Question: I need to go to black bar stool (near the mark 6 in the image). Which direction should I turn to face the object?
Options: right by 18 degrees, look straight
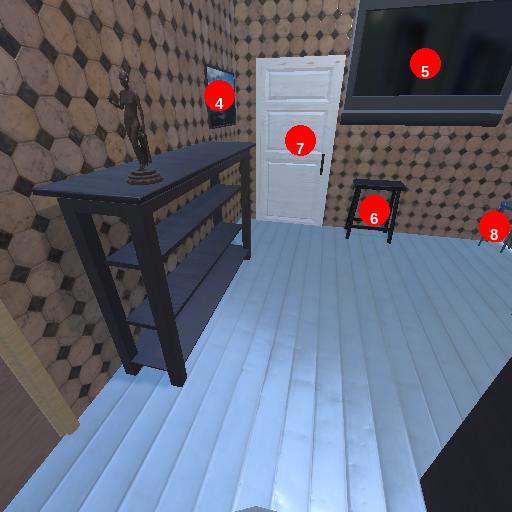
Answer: right by 18 degrees